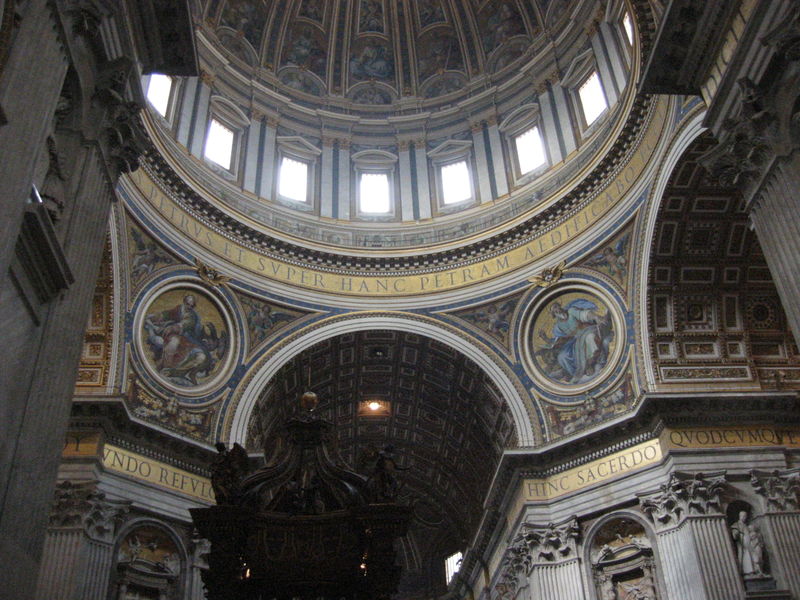
Titel: Petersdom in Rom (San Pietro)
Künstler: Donato Bramante
Standort: Rom, S. Pietro (EU - I - Latium)
Schlagwörter: fenster, licht, kirche, gold, innen, rund, engel, farbig, schrift, bilder, kuppel, arch, arches, blue, church, columns, corinthian, hall, lamp, religious, white, window, black, dark, figures, golden, gray, interior, old, painting, windows, yellow, wandmalerei, brown, foto, denkmal, text, mosaik, altar, rom, wandbilder, angels, sky, stone, apsis, building, vatikan, kassetten, light, putten, oval, color, saint, statue, golf, portraits, cherubs, marble, italy, ancient, coffer, dome, rome, latein, basilica, cathedral, niches, ceiling, italian, statues, st. peter, circle, god, fresco, structure, saints, round, fluted, mural, vault, latin, cieling, photograph, rotunda, painted, words, vatikanstadt, lit, holy, barrel, stucco, bolder, capitals, coffers, corners, language, ovals, statures, coffered, basillica, done, valut, capials, st peter's, saits